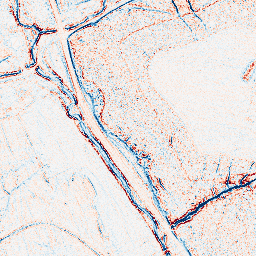
Category: edge_preserving
Decomposition family: bilateral
Decomposition parameters: d: 5
sigma_color: 75
sigma_space: 75
Upsampling method: cubic_catmull_rom
Upsampling parameters: scale: 4
Upsampling scale: 4